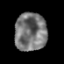
Tissue: prostate
Cell type: Epithelial cells
Senescence score: 0.2949
Nuclear area (px): 1193
Mean DAPI intensity: 119.031